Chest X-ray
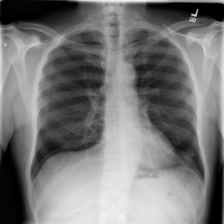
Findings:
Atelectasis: negative
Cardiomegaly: negative
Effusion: negative
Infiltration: positive
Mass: negative
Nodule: negative
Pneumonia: negative
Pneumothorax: negative
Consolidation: negative
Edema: negative
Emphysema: negative
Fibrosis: negative
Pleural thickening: negative
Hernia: negative